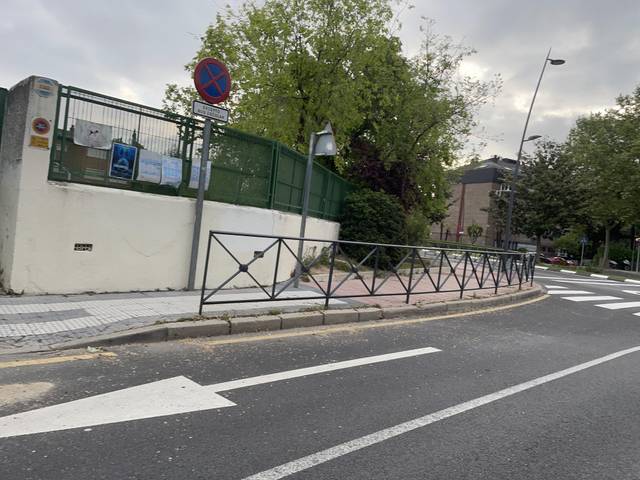
Region: Spain
Coordinates: 40.477, -3.872